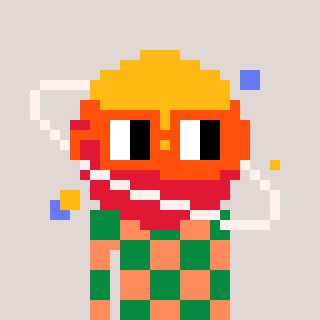
a pixel art character with square orange glasses, a saturn-shaped head and a peachy-colored body on a warm background